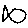
Label: fish